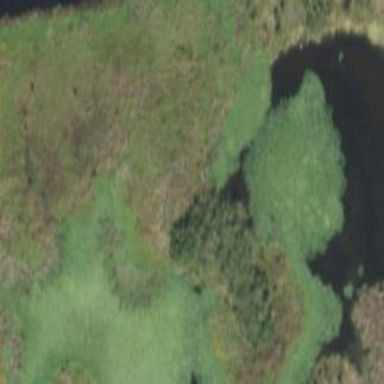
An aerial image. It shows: Marshy wetland area.